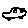
Label: car